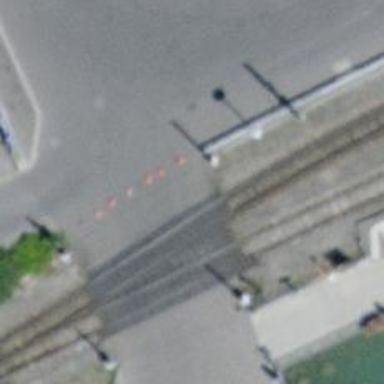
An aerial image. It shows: Level crossing with double half barrier.